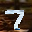
Label: 7